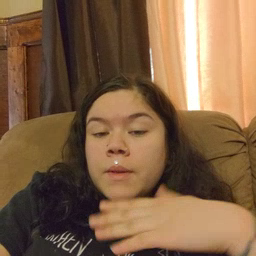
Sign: brown